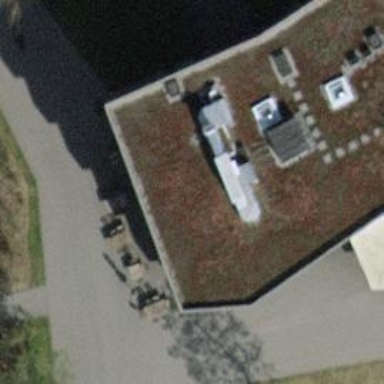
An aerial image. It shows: Cafe.